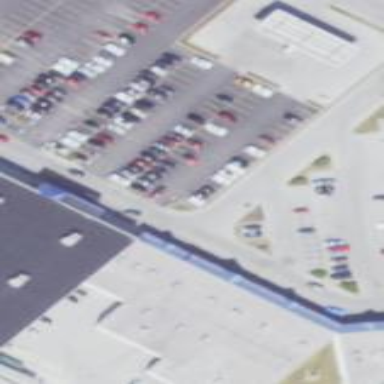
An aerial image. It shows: Retail building.